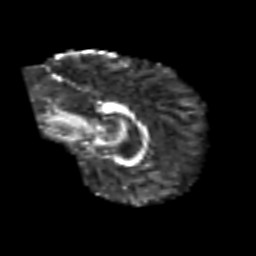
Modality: FA
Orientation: sagittal
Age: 67
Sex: female
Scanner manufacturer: siemens
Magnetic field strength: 3 T
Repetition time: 5.6 s
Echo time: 0.082 s